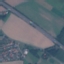
Label: Highway